Aerial crown-view tile of a tropical tree (Barro Colorado Island, Panama), acquired 20250715:
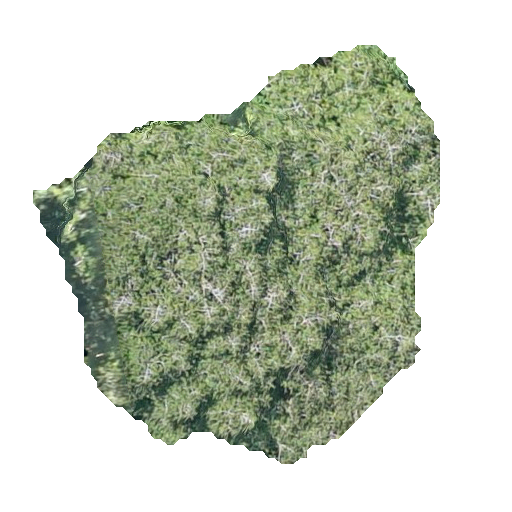
Species: Virola surinamensis
GBIF accepted scientific name: Virola surinamensis
Crown area: 170.433 m²